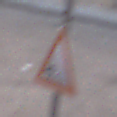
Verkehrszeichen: SplittSchotter
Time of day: MorningAfternoon
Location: Outdoor (Urban)
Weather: PartlyCloudy
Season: NotSpecified
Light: Natural